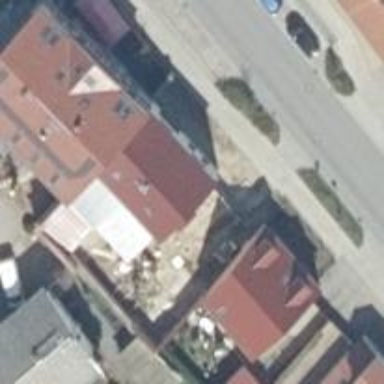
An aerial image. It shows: Restaurant in building.